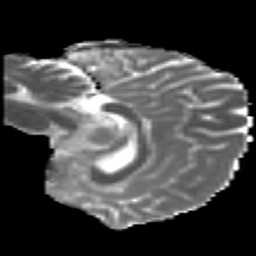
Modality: MD
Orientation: sagittal
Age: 24
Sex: male
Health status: healthy
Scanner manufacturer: philips
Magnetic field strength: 3 T
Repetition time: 10.623 s
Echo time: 0.07044 s